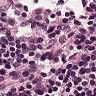
Metastatic tissue present: no